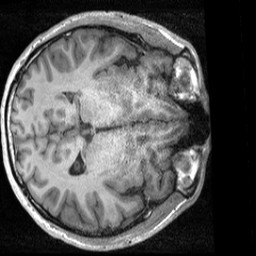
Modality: T1w
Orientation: axial
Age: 27
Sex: male
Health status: healthy
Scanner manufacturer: siemens
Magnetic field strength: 3 T
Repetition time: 2 s
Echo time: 0.00232 s